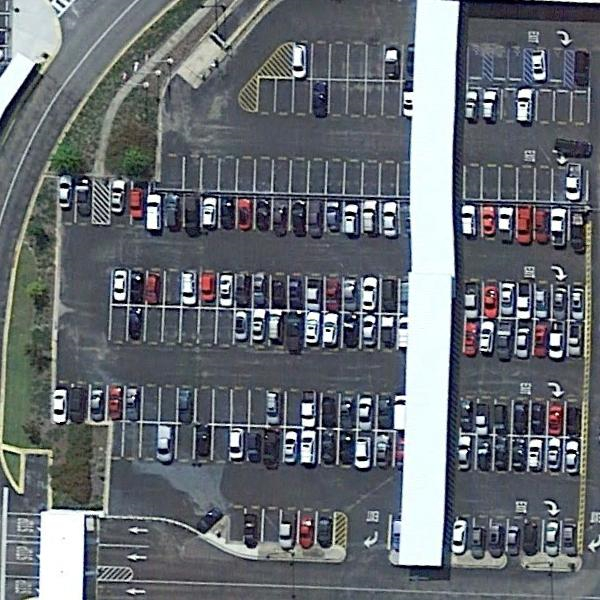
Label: Parking